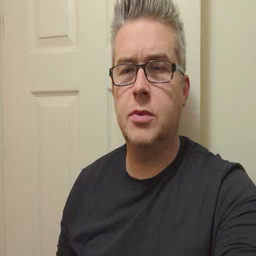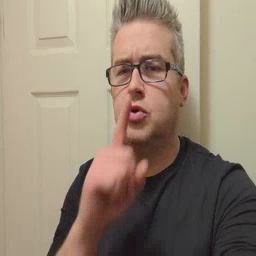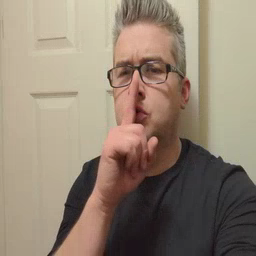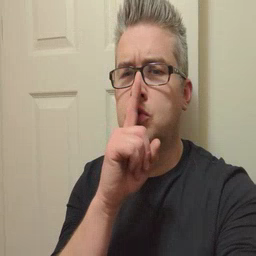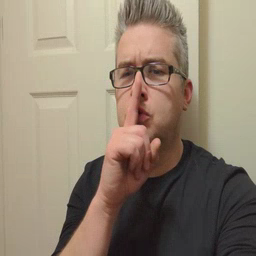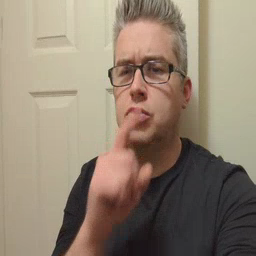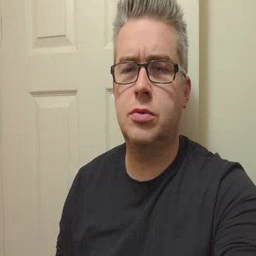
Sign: shhh